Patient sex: F
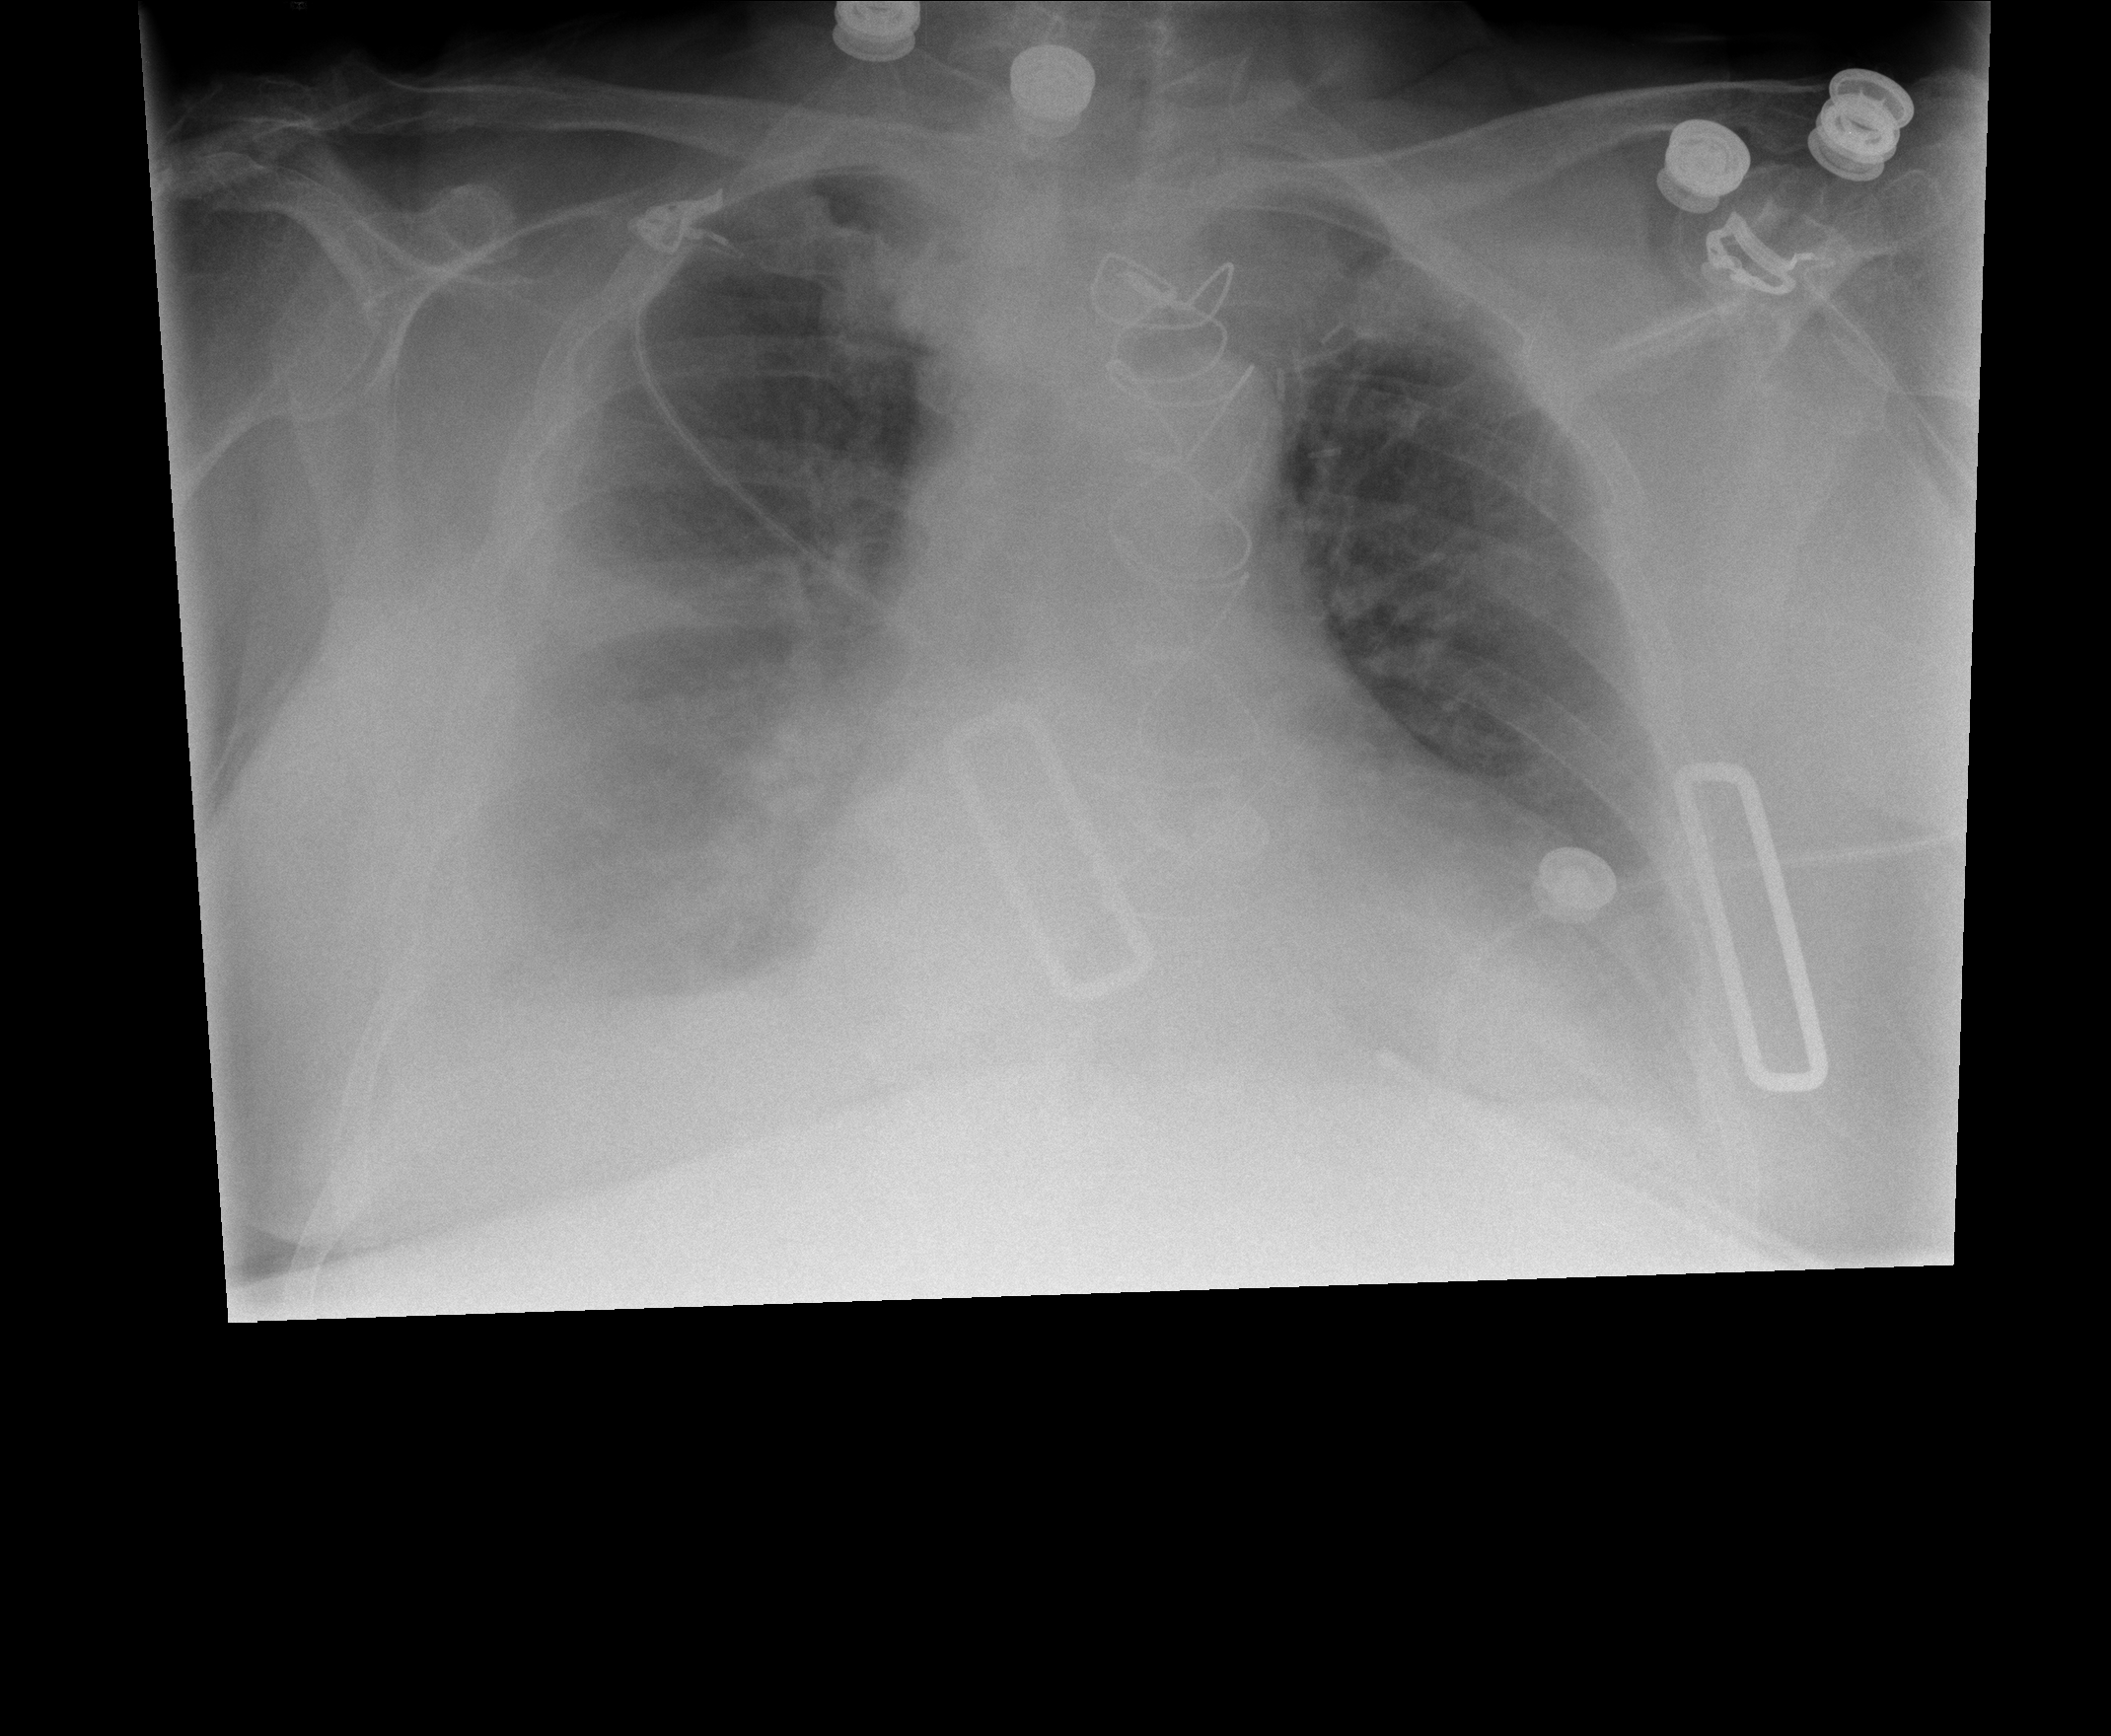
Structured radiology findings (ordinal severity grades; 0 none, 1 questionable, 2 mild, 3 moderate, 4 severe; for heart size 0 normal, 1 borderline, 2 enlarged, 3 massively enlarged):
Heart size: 2
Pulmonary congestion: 0
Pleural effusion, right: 3
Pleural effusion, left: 1
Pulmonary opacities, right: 2
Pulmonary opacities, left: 1
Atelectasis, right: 2
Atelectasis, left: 2